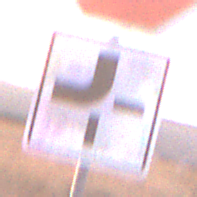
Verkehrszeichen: VerlaufVorfahrtsstrasse2
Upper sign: Stop
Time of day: SunriseSunset
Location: Outdoor (Nature)
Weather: PartlyCloudy
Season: NotSpecified
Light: Natural